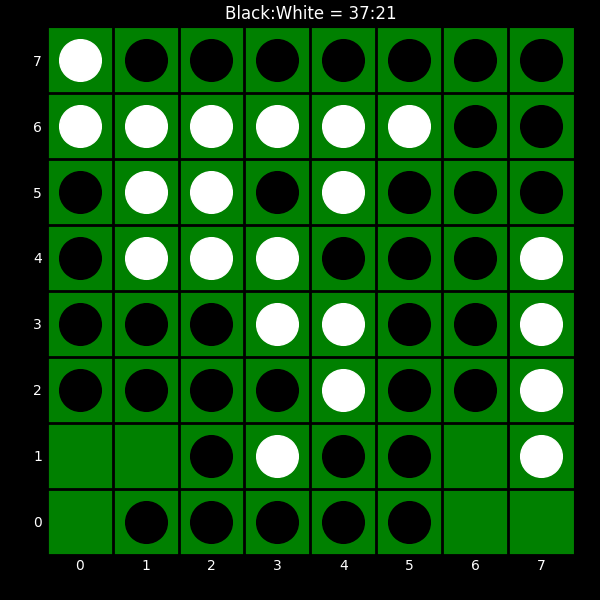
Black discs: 37
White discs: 21